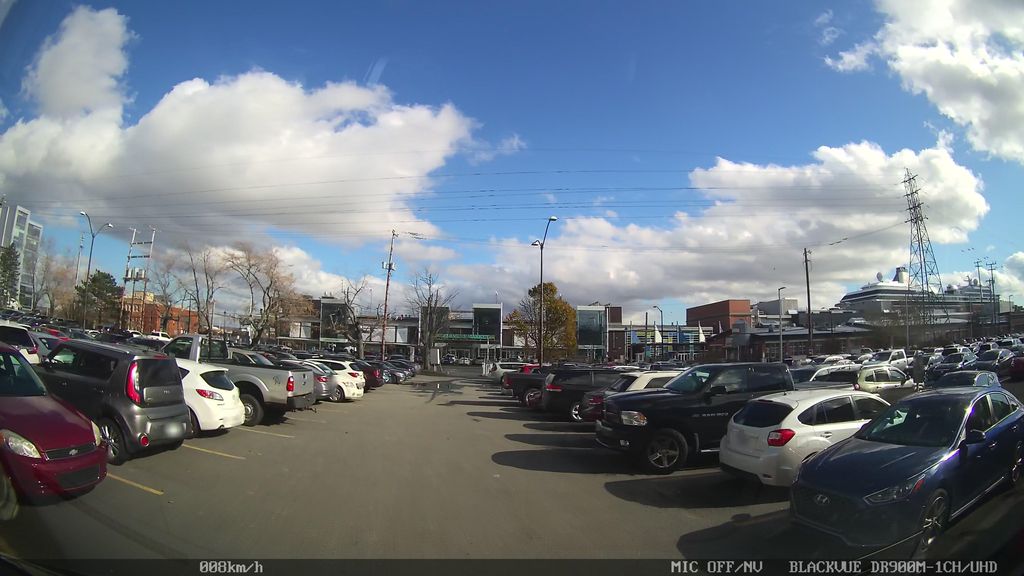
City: halifax